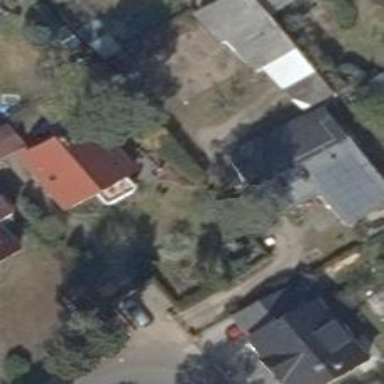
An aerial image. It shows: Detached building with gabled roof.